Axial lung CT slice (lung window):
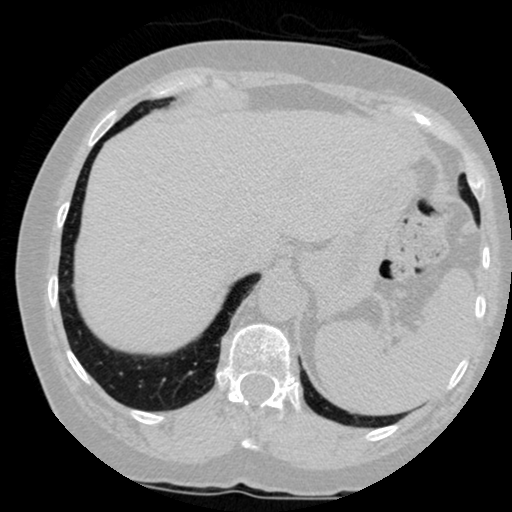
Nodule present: no